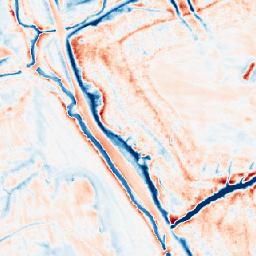
Category: edge_preserving
Decomposition family: anisotropic_diffusion
Decomposition parameters: iterations: 50
kappa: 50
gamma: 0.2
Upsampling method: nearest
Upsampling parameters: scale: 4
Upsampling scale: 4